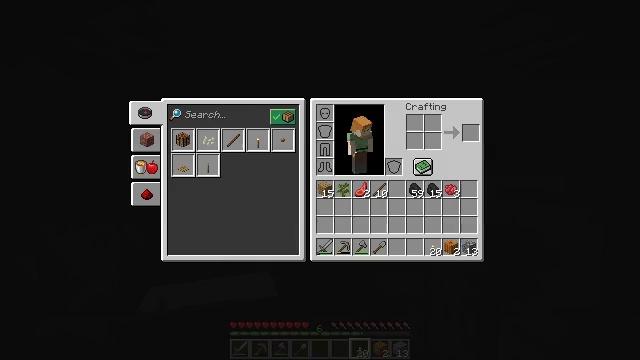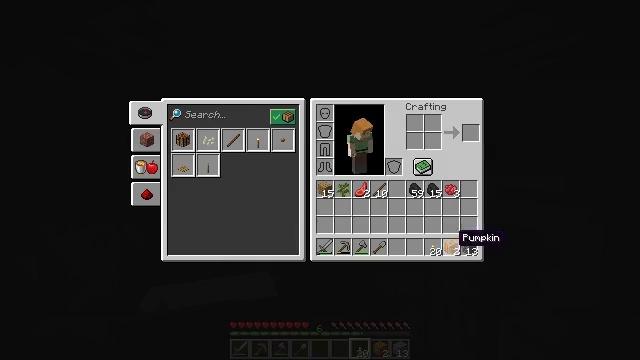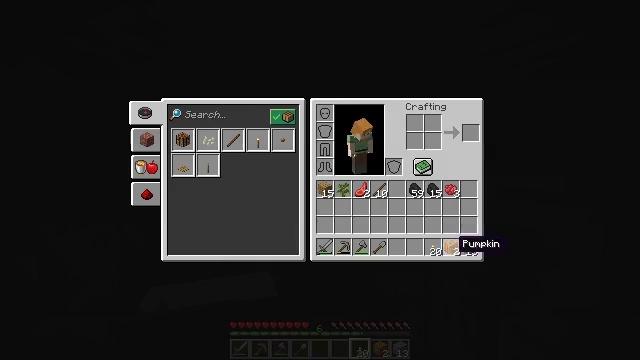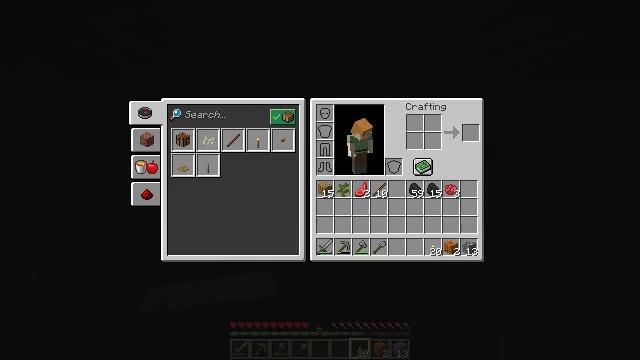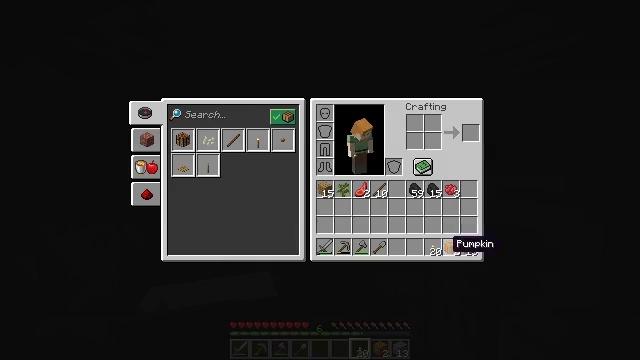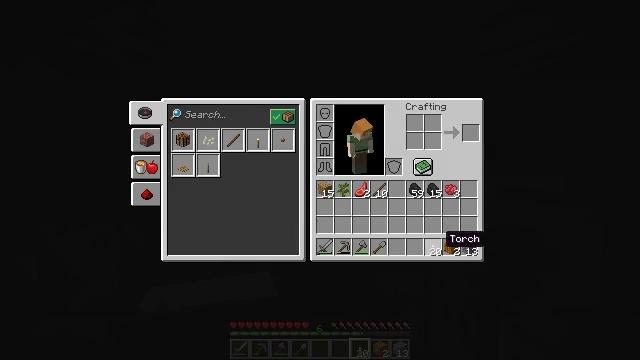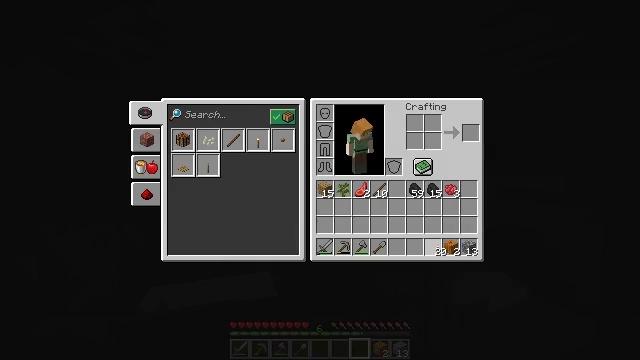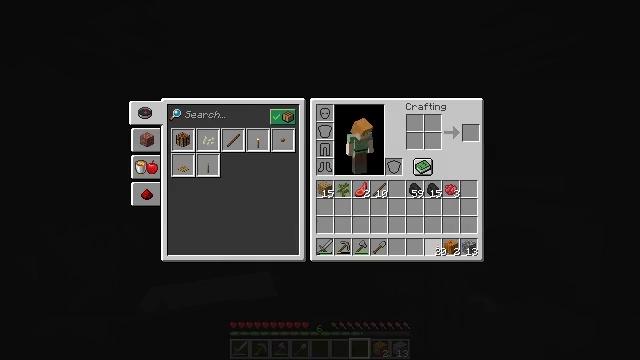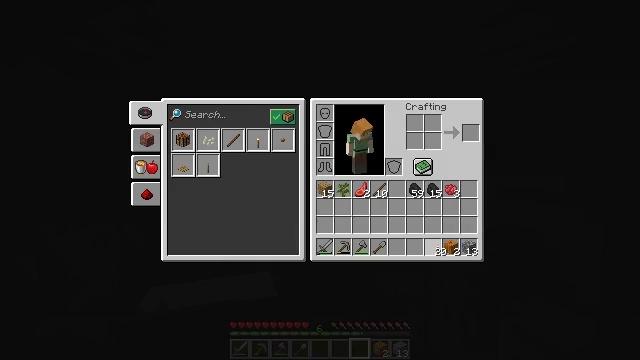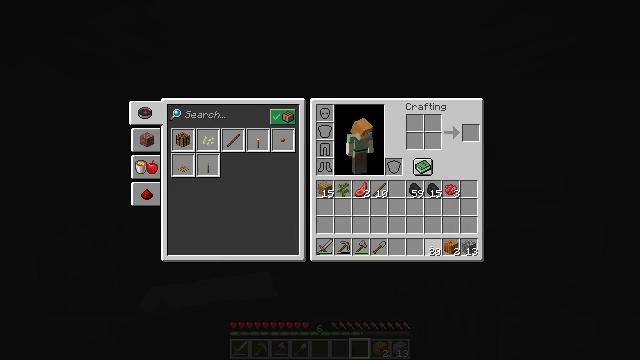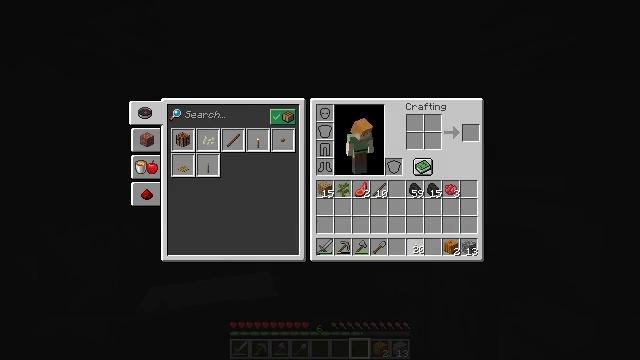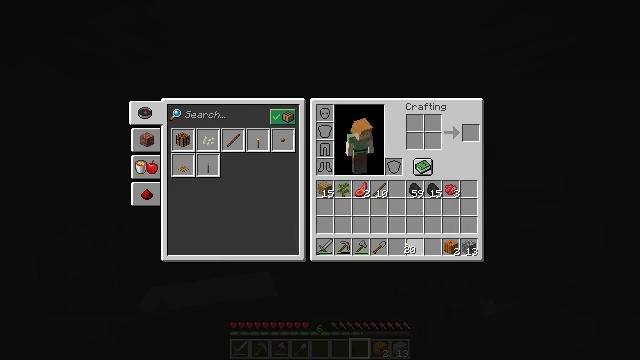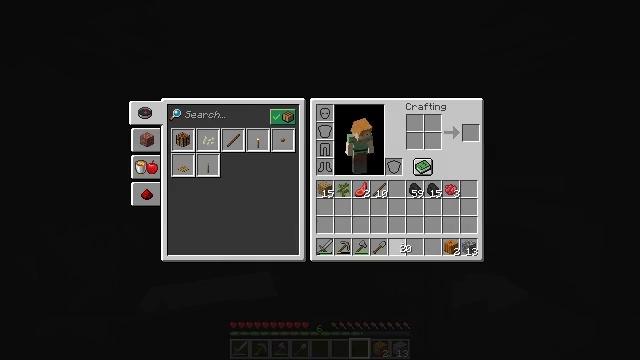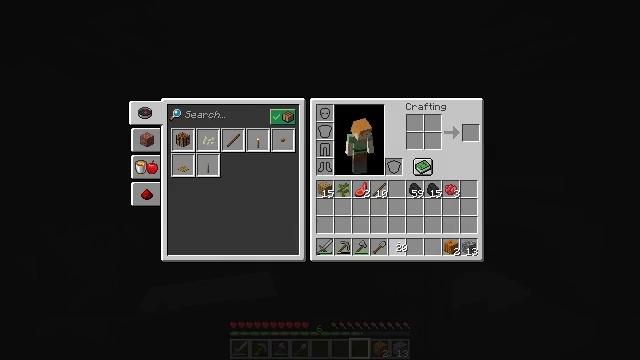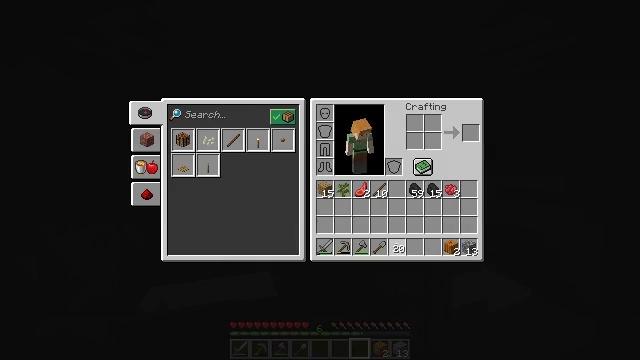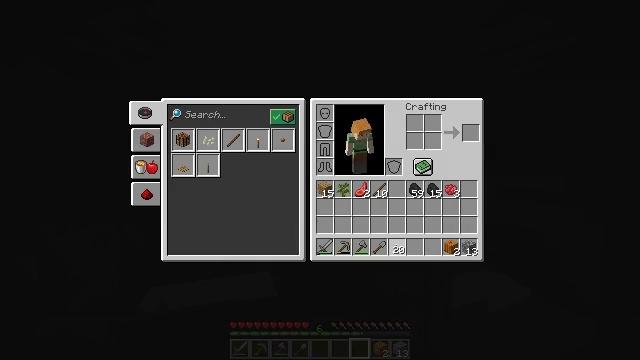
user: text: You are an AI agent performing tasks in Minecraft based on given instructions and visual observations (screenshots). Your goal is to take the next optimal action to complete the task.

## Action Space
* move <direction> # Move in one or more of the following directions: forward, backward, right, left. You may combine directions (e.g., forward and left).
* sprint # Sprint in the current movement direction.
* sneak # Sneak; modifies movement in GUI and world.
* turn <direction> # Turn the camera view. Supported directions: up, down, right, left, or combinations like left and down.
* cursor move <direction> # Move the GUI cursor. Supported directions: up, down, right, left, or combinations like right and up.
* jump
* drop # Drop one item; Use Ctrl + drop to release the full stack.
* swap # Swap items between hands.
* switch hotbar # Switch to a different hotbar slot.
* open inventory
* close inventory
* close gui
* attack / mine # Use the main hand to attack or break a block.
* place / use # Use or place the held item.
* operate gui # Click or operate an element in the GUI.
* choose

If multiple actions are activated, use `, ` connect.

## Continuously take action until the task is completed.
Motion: motion action
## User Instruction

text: Dismantle the red bed.
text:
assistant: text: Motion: cursor move down, open gui
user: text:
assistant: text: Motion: no_op
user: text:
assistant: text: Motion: no_op
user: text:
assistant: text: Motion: no_op
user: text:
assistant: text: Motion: cursor move left
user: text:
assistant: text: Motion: operate gui
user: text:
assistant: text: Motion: operate gui
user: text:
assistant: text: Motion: operate gui
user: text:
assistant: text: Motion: no_op
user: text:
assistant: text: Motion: cursor move left
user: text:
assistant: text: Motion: cursor move left
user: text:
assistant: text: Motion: no_op
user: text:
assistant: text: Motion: no_op
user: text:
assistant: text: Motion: no_op
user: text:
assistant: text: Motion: operate gui
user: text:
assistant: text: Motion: operate gui
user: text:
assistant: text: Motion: no_op
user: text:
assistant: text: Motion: no_op
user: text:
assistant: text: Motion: no_op
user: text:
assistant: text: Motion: no_op
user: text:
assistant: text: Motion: no_op
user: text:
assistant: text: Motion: no_op
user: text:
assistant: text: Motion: turn left and down, close gui
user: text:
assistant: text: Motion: turn left and down
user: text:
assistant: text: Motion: turn left and down
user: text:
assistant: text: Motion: turn down
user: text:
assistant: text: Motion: no_op
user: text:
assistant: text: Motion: turn left and down
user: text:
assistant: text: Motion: turn left and down
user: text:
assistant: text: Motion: turn down, use / place